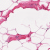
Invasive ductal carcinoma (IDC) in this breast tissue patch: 0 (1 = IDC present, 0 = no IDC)